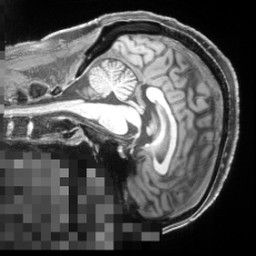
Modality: T1w
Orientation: sagittal
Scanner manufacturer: siemens
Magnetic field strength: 3 T
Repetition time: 2.55 s